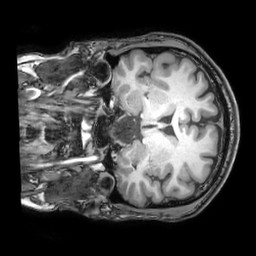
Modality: T1w
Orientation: coronal
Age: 23
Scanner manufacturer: philips
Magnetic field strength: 3 T
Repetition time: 0.007 s
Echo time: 0.003501 s